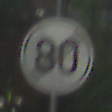
Verkehrszeichen: EndeGeschwindigkeit80
Umgebung: Outdoor, Suburban
Tageszeit: Midday
Wetter: Clear
Licht: Natural
Jahreszeit: NotSpecified
Kontrast: HighContrast